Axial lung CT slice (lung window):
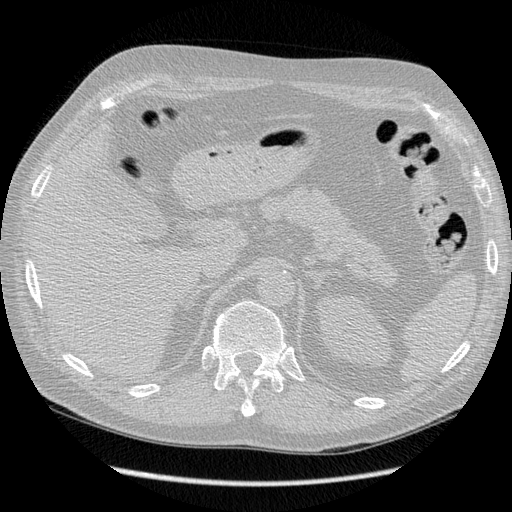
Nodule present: no